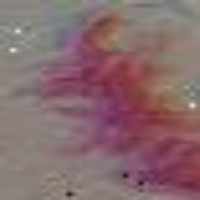
Label: metaphase